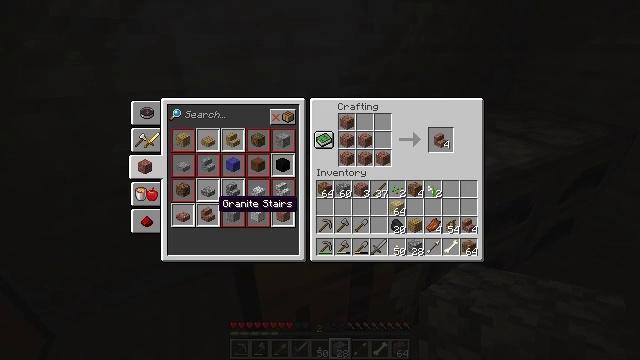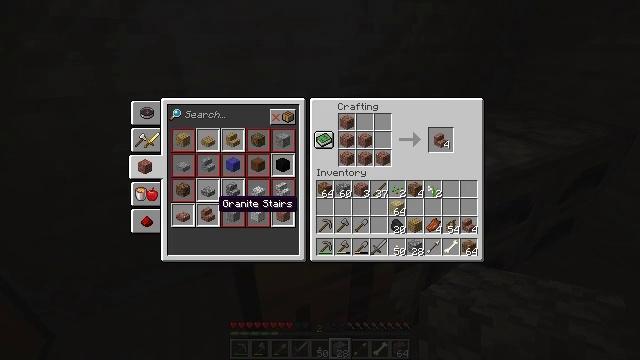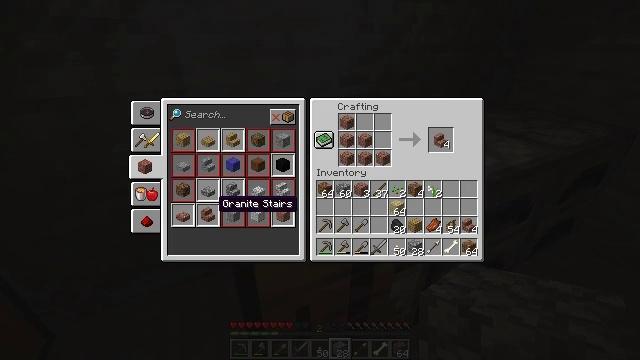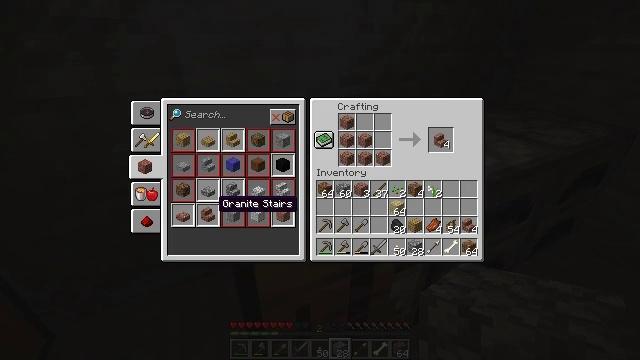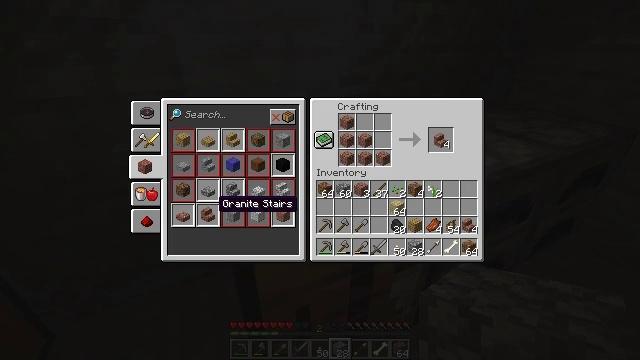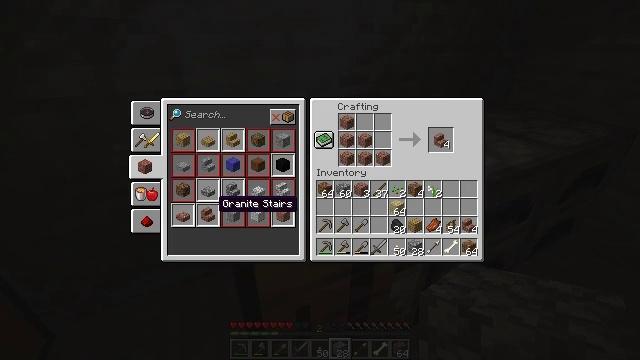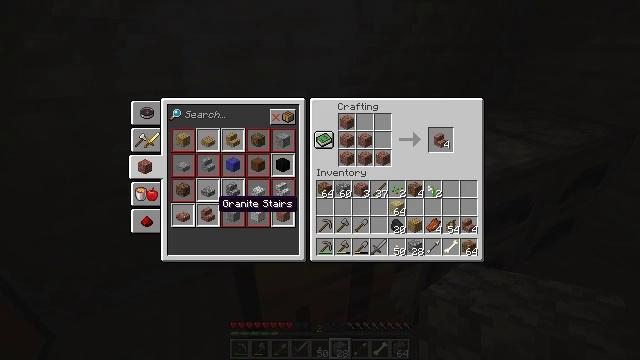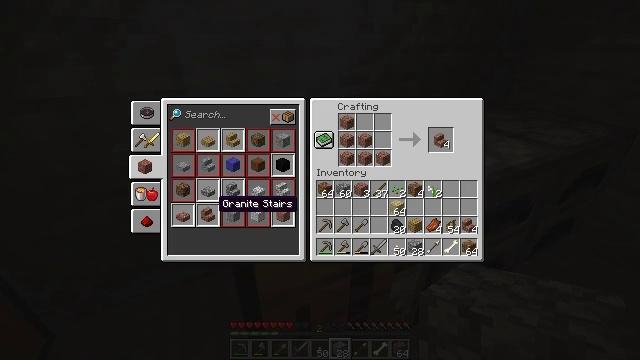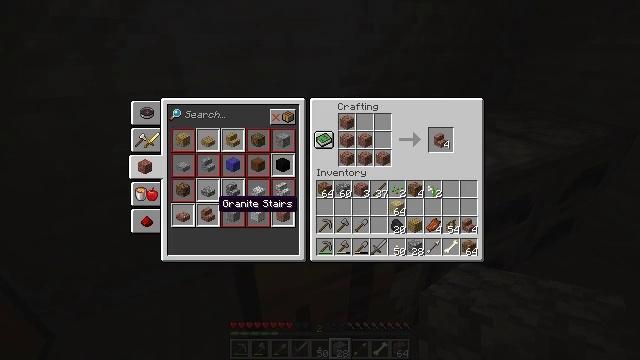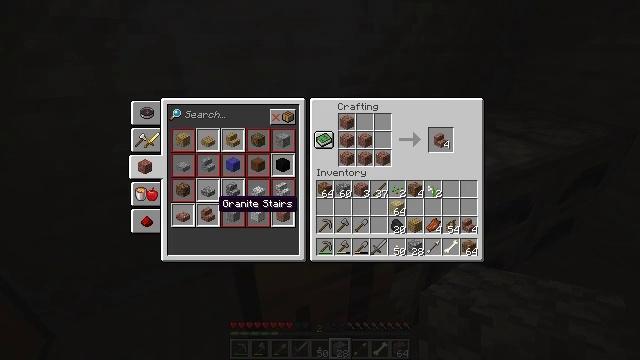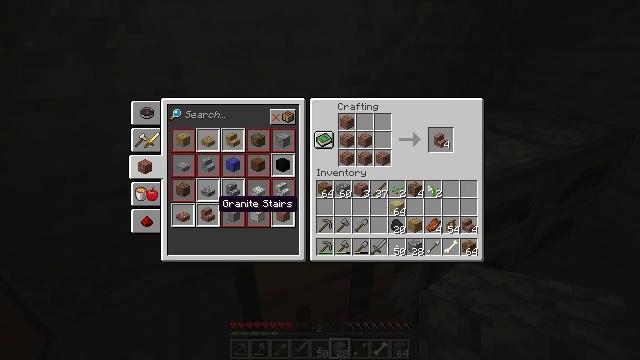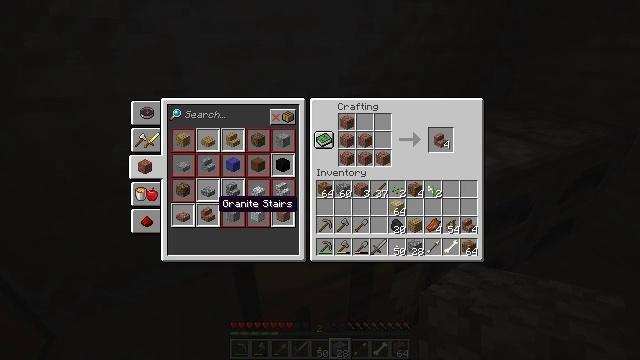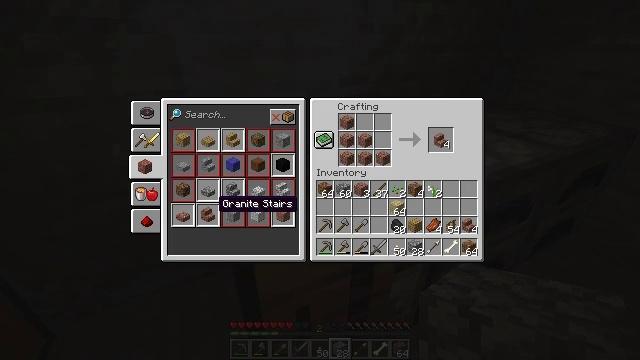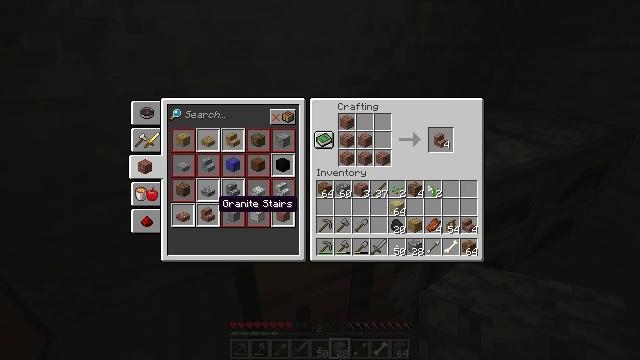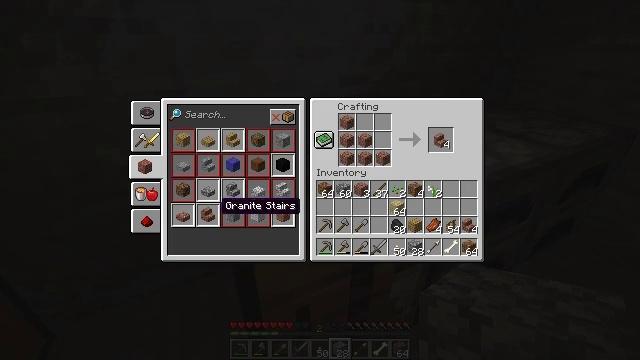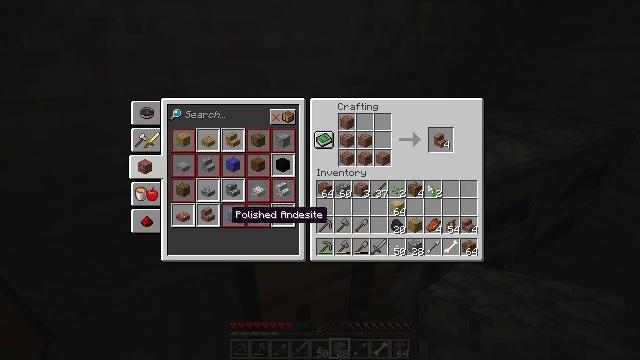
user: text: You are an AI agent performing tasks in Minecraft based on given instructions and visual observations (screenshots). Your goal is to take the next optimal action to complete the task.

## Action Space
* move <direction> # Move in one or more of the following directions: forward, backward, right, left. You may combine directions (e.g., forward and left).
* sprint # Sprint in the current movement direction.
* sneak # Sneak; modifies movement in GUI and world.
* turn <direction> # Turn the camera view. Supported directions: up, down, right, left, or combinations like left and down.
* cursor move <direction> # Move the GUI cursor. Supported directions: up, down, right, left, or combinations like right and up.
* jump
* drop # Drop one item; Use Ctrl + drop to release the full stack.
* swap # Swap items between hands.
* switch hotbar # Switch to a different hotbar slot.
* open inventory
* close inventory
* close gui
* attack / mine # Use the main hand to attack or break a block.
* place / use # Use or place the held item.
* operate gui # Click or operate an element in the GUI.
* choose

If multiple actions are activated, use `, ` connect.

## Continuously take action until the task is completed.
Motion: motion action
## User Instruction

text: Form granite stairs by using the crafting table.
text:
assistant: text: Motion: operate gui
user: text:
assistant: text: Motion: no_op
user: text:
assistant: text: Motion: operate gui
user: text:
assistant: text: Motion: operate gui
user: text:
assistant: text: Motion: operate gui
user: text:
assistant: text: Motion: no_op
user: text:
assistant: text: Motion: operate gui
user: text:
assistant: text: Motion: operate gui
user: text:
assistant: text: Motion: no_op
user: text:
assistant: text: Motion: operate gui
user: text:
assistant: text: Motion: operate gui
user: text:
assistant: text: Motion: operate gui
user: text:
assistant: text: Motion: no_op
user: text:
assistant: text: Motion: no_op
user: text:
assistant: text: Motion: cursor move right and down
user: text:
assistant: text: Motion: cursor move down
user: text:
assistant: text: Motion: cursor move down
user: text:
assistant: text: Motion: no_op
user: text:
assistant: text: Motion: no_op
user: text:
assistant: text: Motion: cursor move up
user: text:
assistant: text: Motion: cursor move left and up
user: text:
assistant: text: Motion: cursor move up
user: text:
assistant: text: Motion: no_op
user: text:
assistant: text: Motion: no_op
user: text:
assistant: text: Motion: no_op
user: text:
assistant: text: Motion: operate gui
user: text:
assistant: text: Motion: operate gui
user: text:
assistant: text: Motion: no_op
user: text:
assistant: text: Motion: no_op
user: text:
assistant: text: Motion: no_op